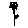
Label: flower